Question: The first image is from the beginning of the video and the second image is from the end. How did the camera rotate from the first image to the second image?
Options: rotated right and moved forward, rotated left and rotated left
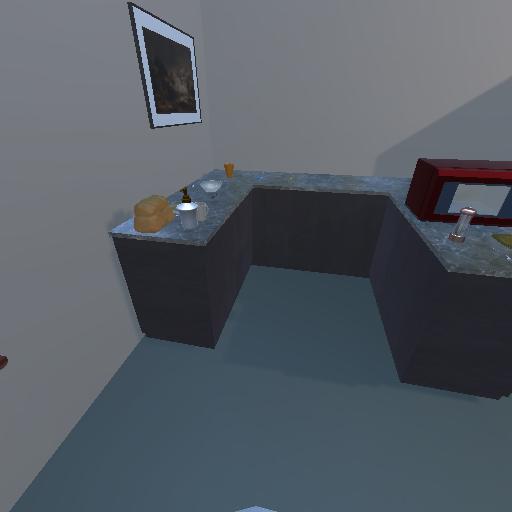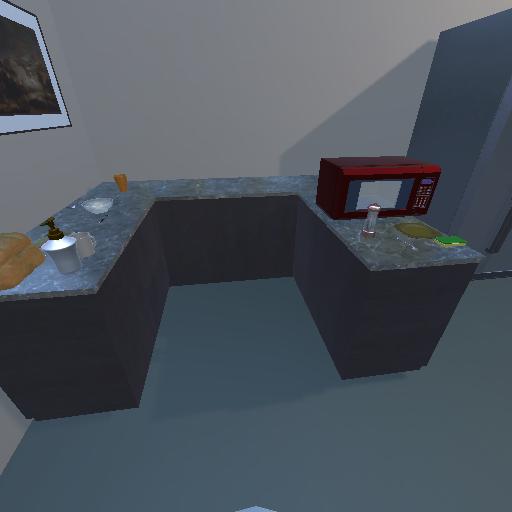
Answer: rotated right and moved forward